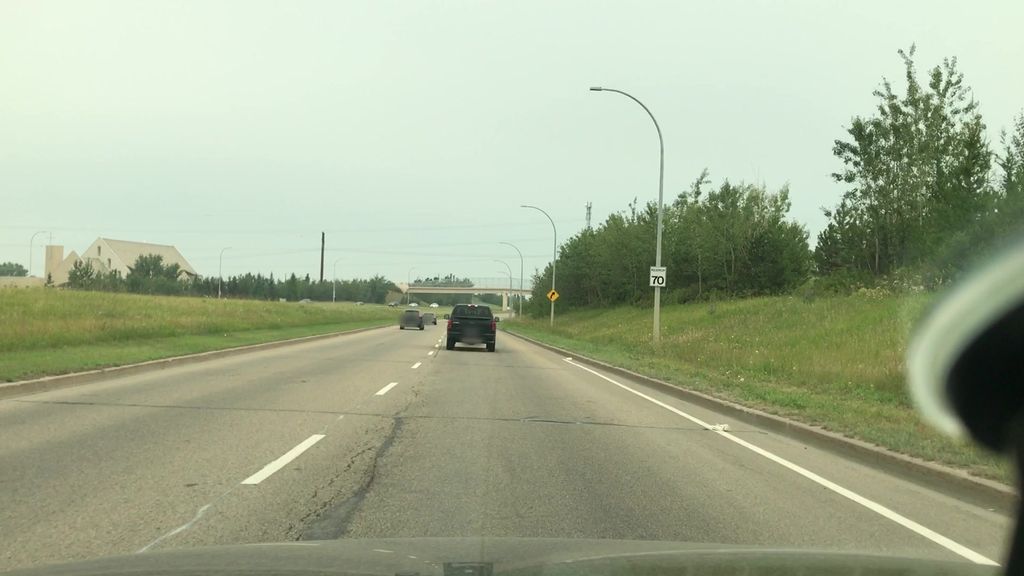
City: edmonton